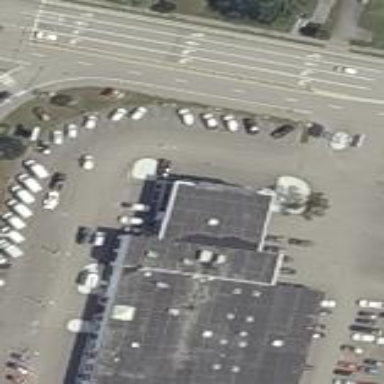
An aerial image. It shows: Building housing car shop.